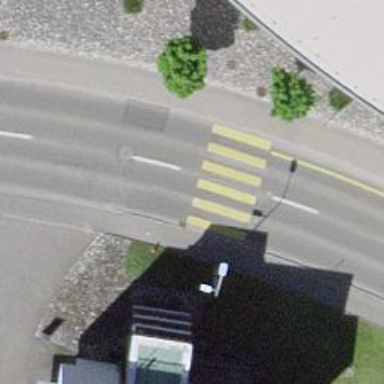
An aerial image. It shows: Uncontrolled zebra crossing on the road.